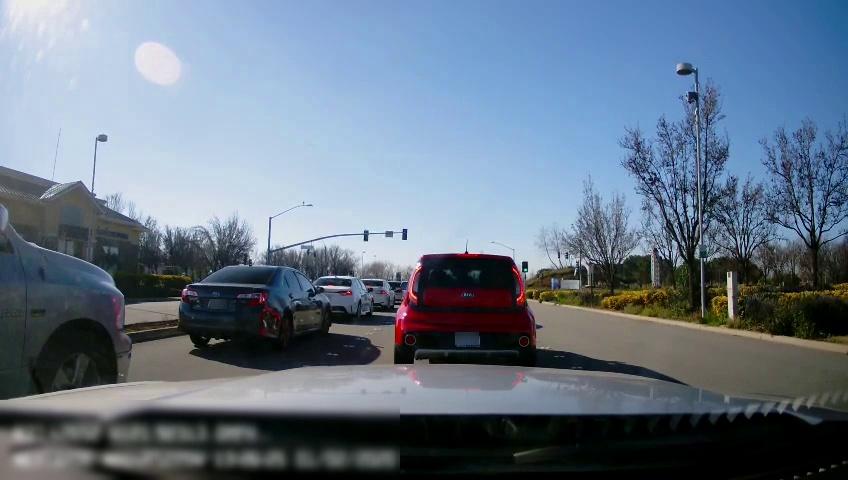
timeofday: Day
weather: Sunny
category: Drivable Space
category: Drivable Space
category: Vehicles | Car
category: Vehicles | Car
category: Vehicles | Car
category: Vehicles | Car
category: Vehicles | Car
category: Vehicles | Truck
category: Lanes | Current Lane
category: Lanes | Current Lane
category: Traffic | Lights
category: Traffic | Lights
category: Traffic | Lights